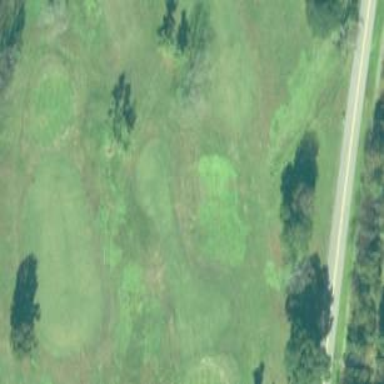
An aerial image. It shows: Grassy area designated as golf fairway.